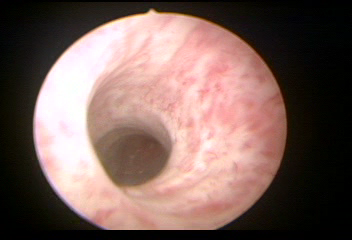
Modality: WLC
Class: Normal mucosa
Bladder cancer association: No